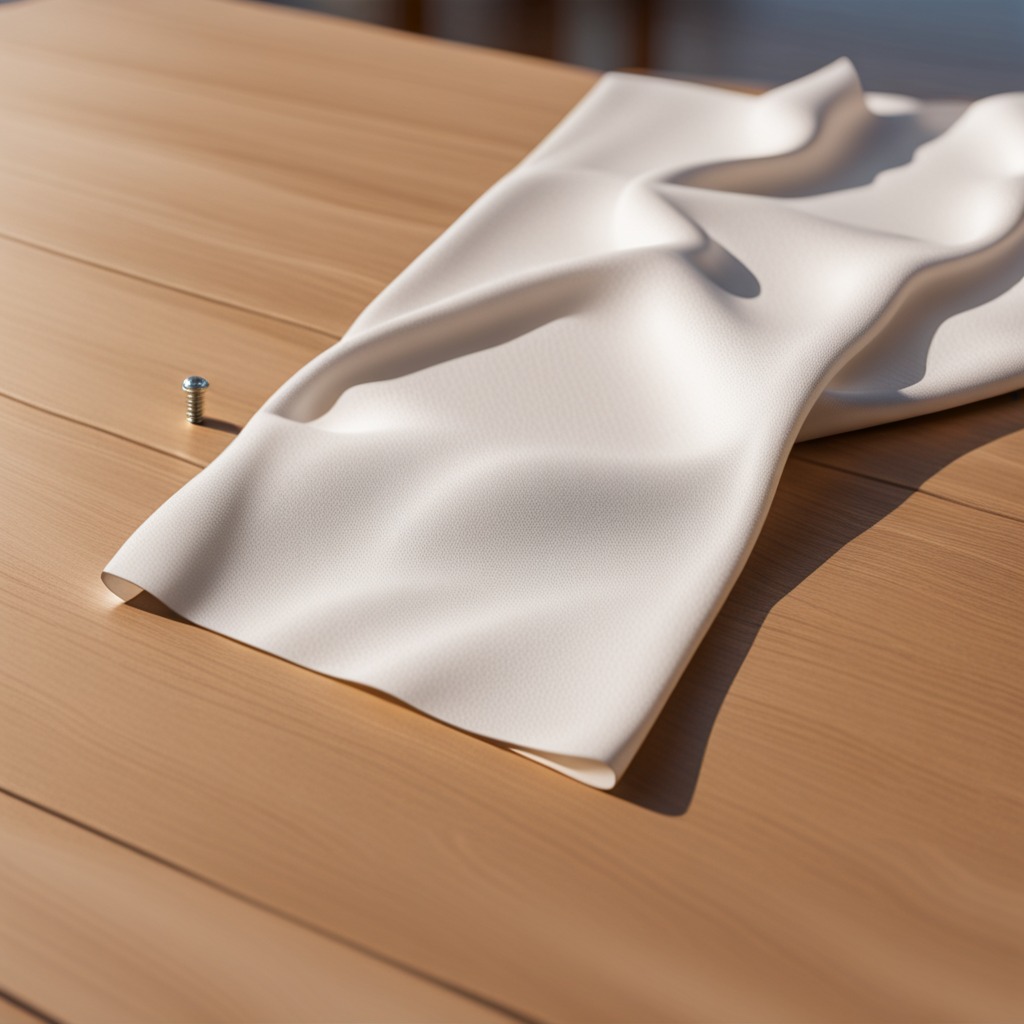
A metal screw lying on a wooden table in an outdoor workshop during daytime bright natural light soft shadows worn but beneath the cloth